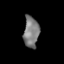
Tissue: lung
Cell type: Epithelial cells
Senescence score: 0.2265
Nuclear area (px): 461
Mean DAPI intensity: 125.369